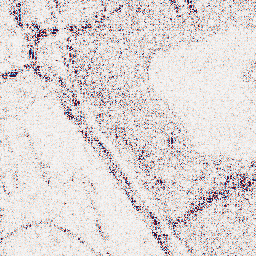
Category: wavelet
Decomposition family: wavelet_dwt
Decomposition parameters: wavelet: db8
level: 1
Upsampling method: bicubic_16x
Upsampling parameters: scale: 16
Upsampling scale: 16